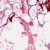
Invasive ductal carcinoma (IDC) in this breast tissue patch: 0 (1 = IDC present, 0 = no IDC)